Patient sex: M
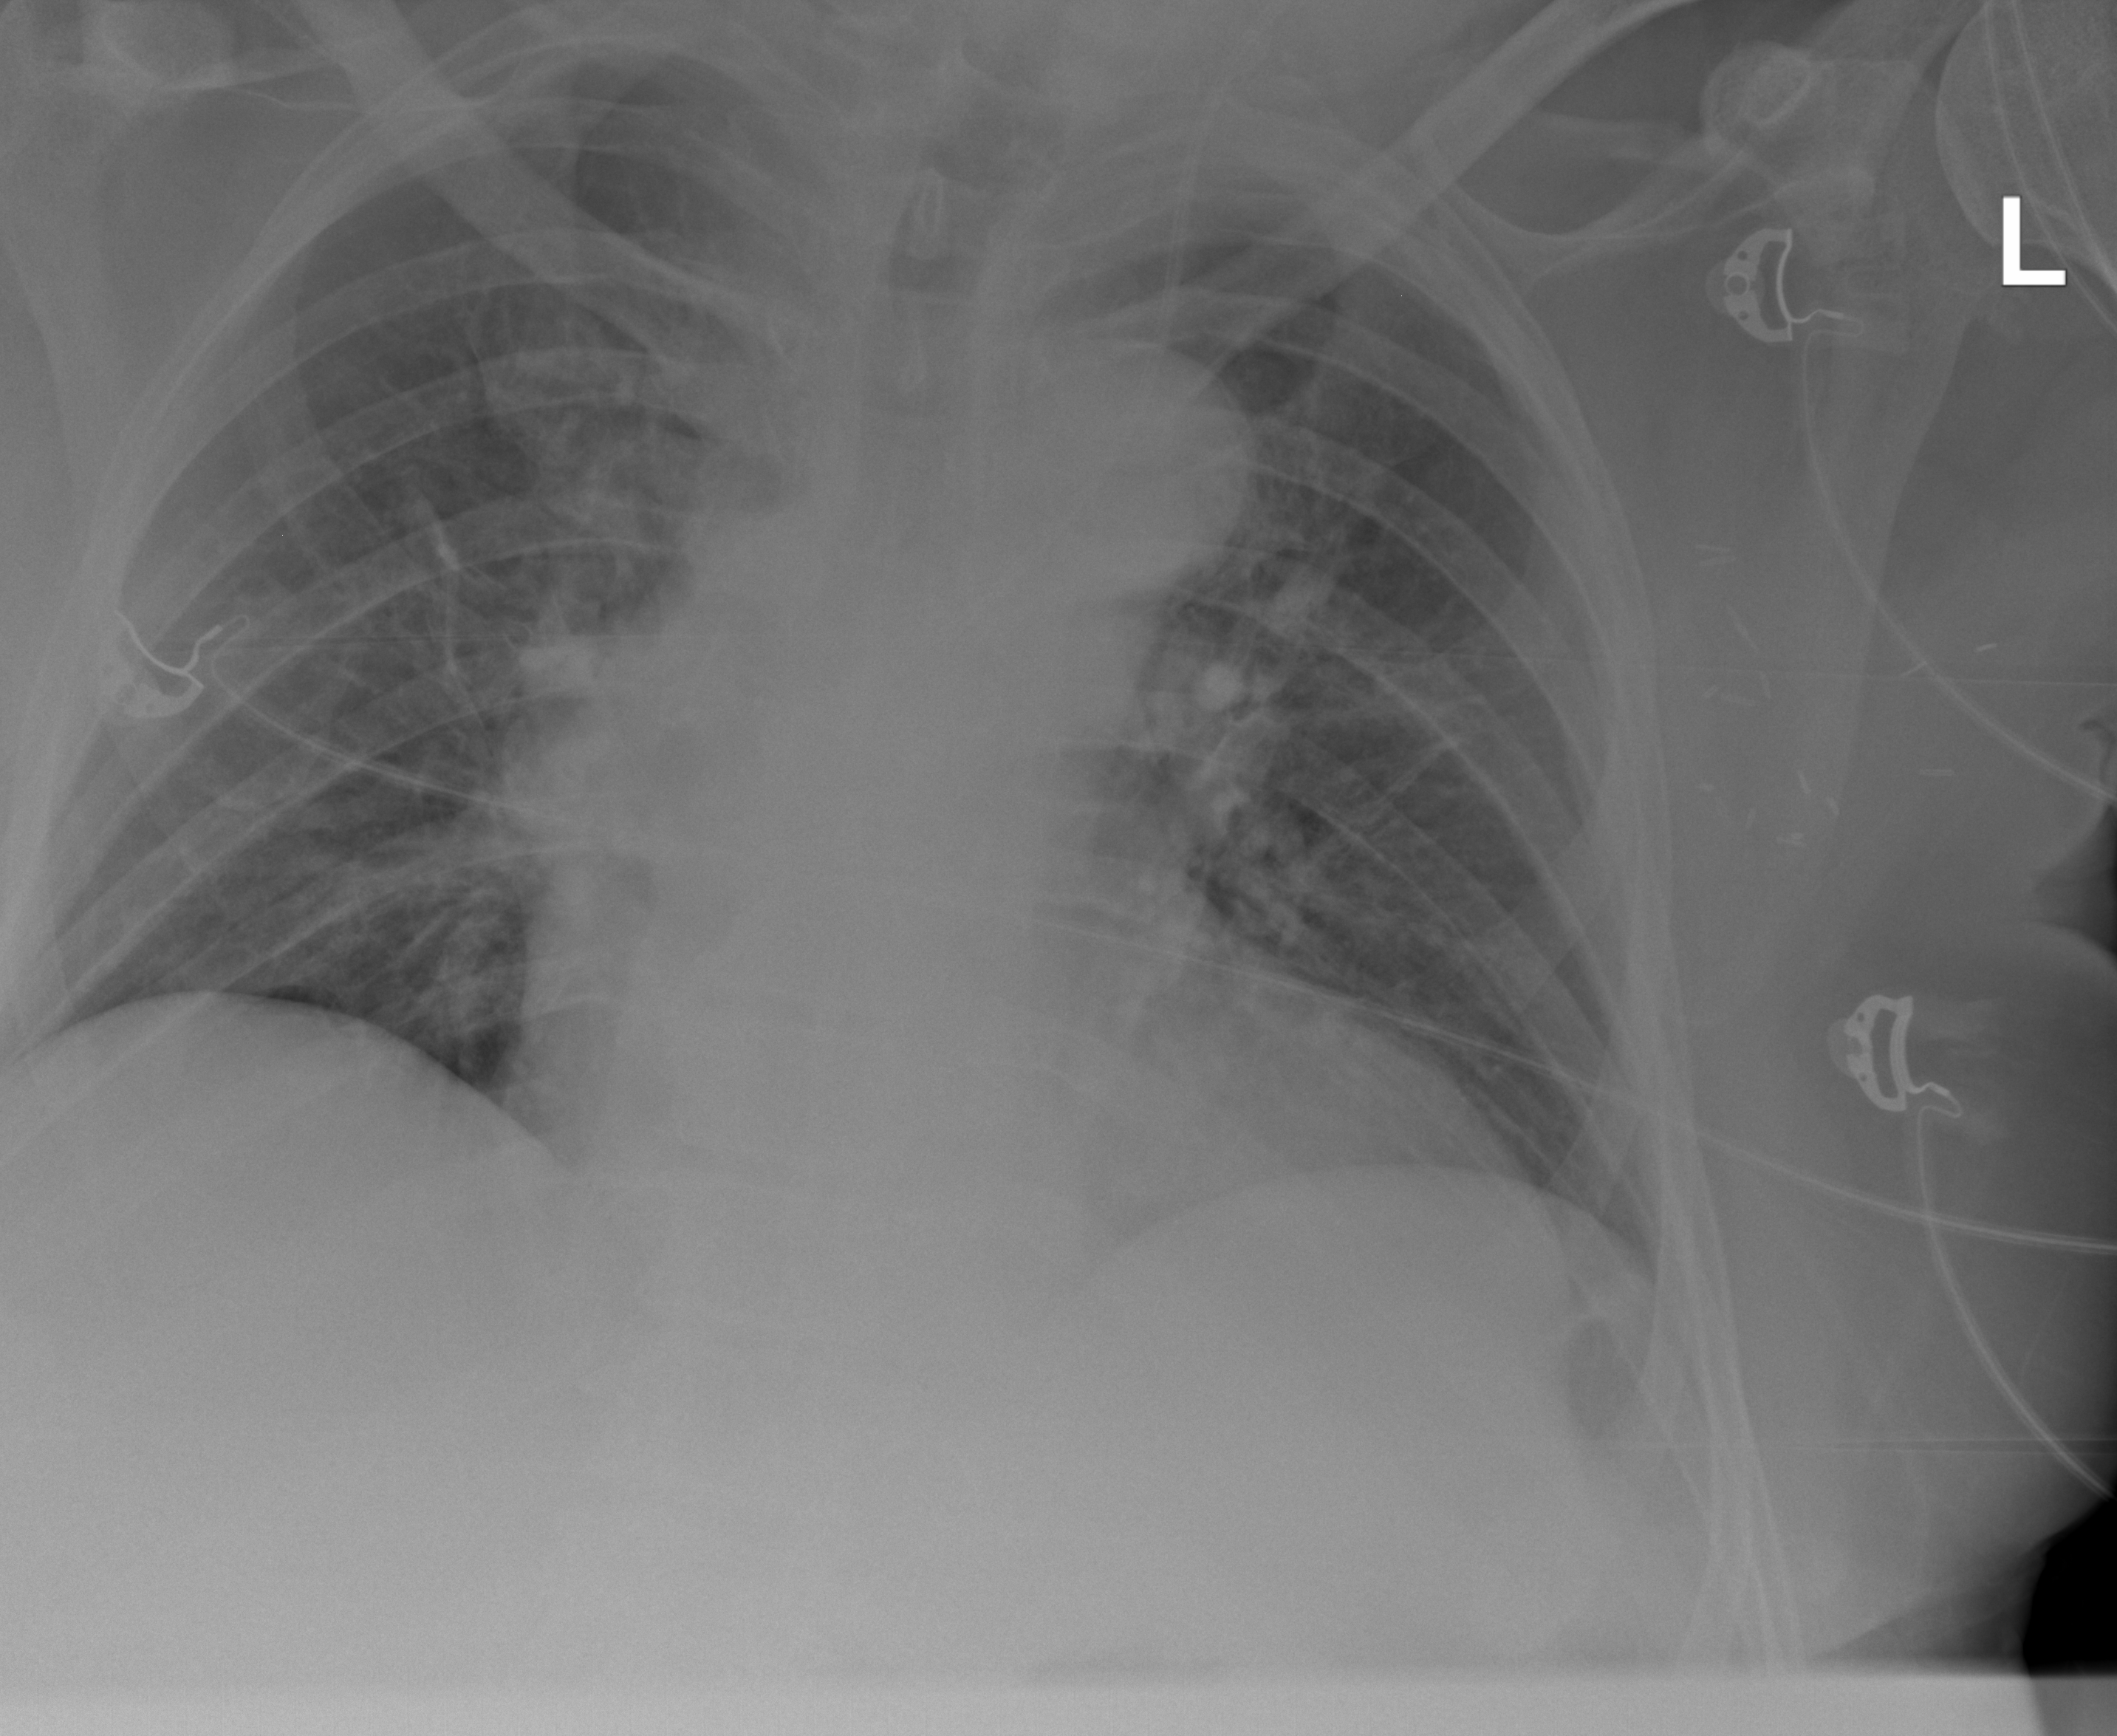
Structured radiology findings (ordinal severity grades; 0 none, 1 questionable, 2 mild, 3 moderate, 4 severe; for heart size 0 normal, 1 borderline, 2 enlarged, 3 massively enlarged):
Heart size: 2
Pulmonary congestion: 2
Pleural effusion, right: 0
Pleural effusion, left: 0
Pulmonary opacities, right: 0
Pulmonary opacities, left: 0
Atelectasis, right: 2
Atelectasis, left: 0